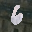
Label: 6